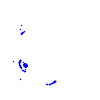
Particle: kaon